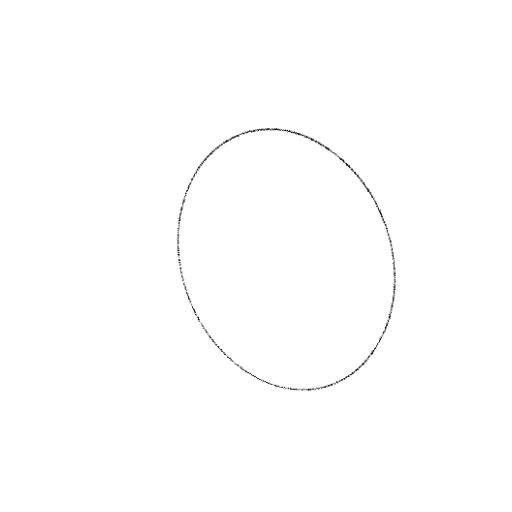
Crossing number: 0